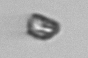
Label: detritus_transparent